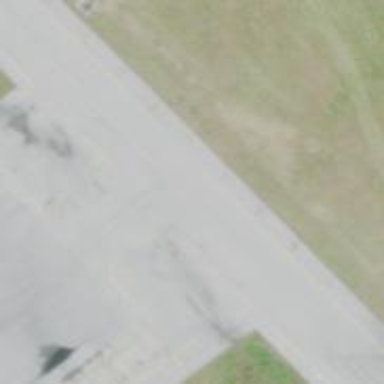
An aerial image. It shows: Image of taxiway at airport.